Question: Is there any way I can read settings for iPhone preferences. I wanted to read whether the push notification flag is on or not. Based on this setting, I wanted to take some action in my native application. Please guide.
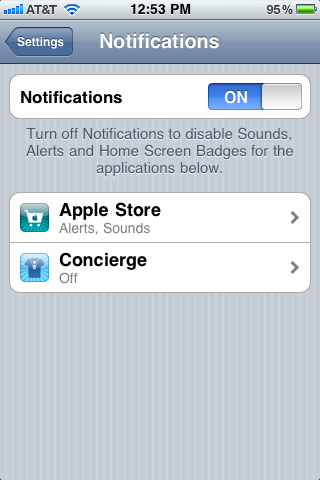
Answer: You can read settings for your application using <URL>. If you are asking if you can read whether push notifications are on globally, then no, I don't think you can. If your application asks to use them, it will ask the user if they want to turn them back on, but that is all you can do.